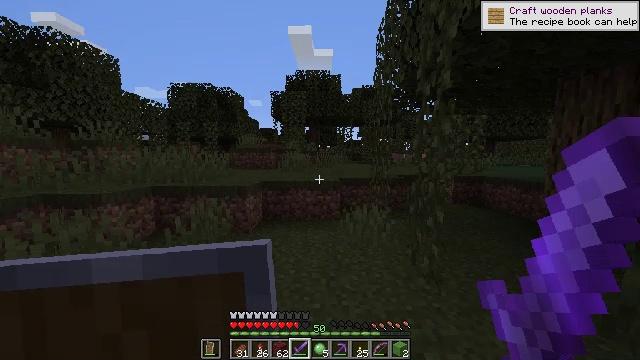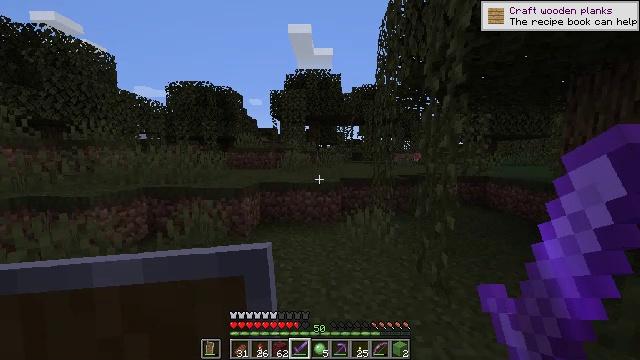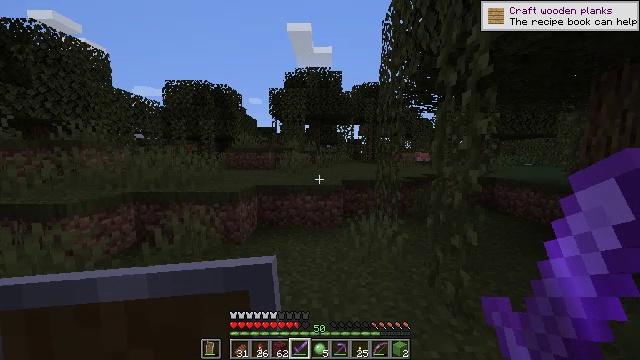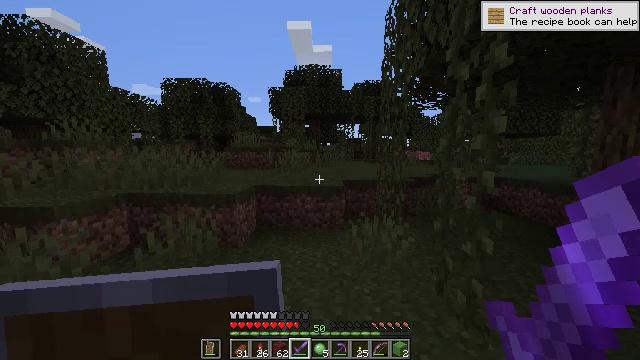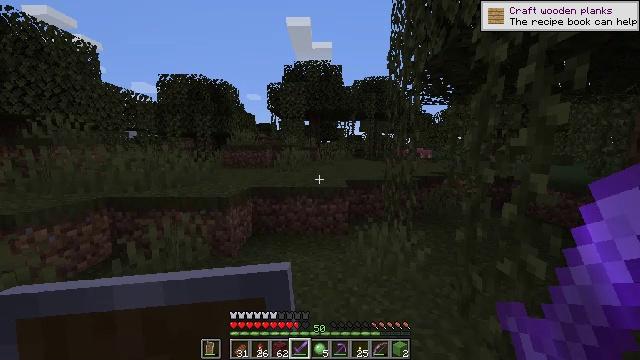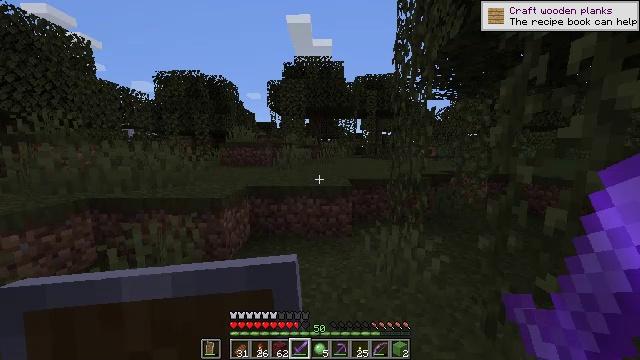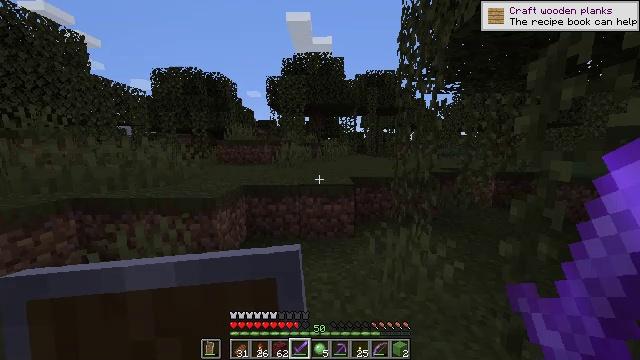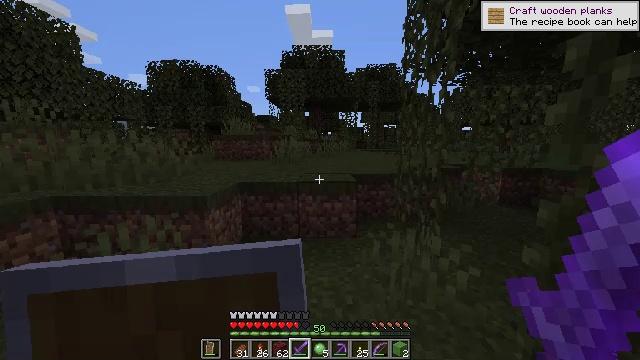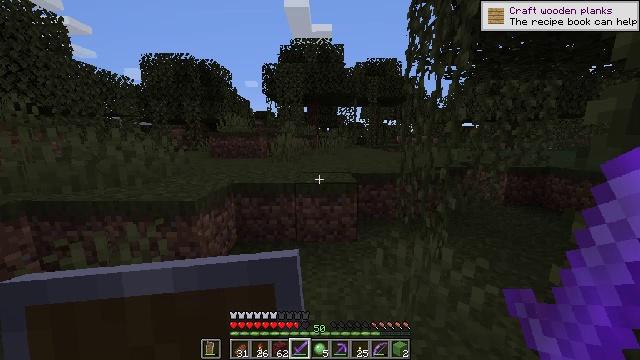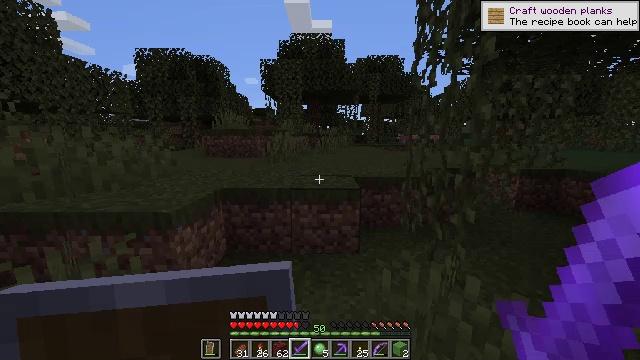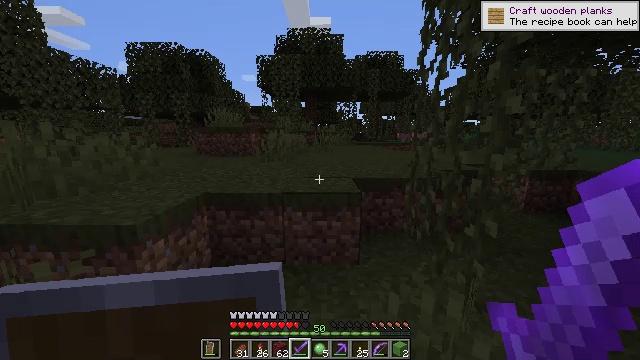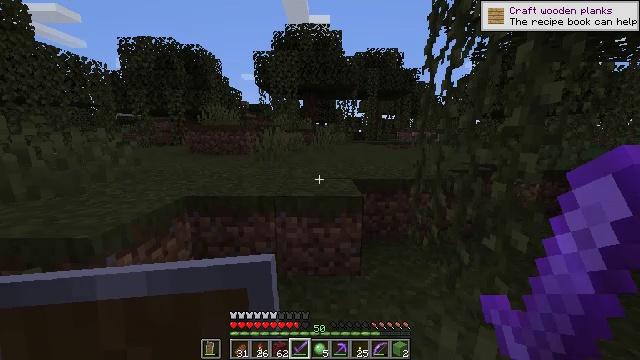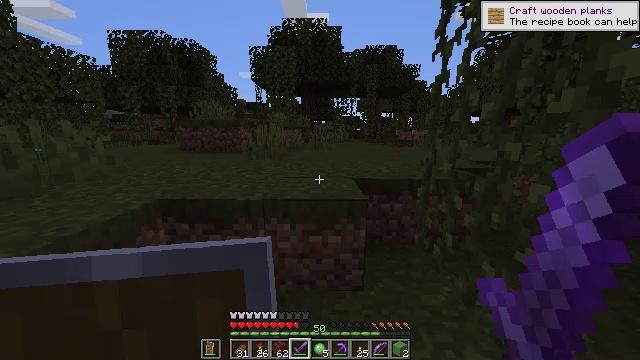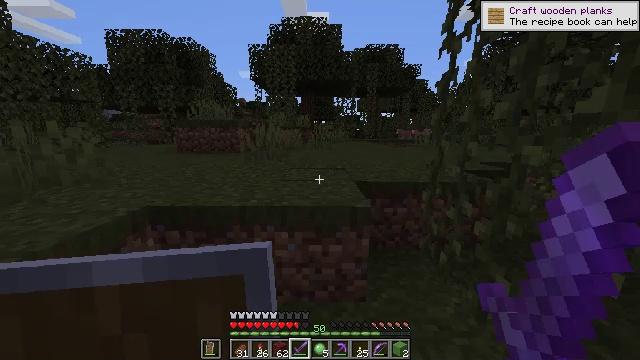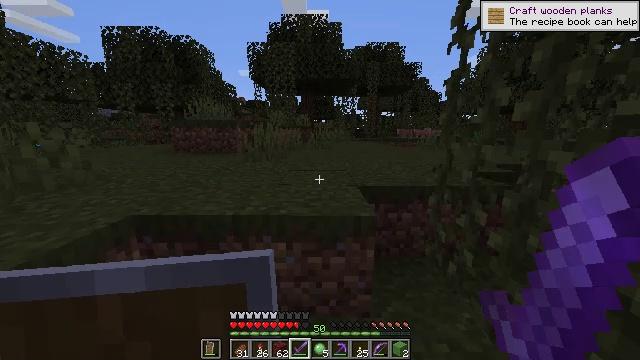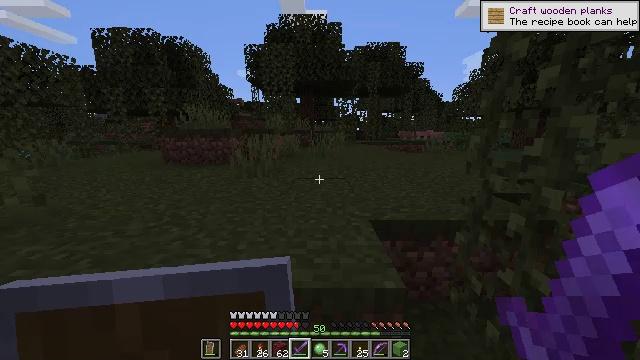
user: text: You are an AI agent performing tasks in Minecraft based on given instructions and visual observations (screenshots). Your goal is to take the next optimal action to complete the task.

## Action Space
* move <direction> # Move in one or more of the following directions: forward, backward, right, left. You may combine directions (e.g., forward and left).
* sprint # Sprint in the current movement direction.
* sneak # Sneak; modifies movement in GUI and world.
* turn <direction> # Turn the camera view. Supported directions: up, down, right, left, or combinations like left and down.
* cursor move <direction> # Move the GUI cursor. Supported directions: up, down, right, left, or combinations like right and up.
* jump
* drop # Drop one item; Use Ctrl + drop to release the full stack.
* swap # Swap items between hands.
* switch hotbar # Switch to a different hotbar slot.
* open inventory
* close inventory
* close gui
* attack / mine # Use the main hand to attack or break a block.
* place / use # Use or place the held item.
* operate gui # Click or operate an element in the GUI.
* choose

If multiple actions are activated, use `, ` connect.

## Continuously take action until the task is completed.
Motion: motion action
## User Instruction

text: Hunt mobs.
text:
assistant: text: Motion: move forward
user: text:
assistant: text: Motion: move forward
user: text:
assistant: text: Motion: move forward
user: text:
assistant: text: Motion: move forward
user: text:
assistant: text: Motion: move forward
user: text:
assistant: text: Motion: move forward
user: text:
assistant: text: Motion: move forward, turn down
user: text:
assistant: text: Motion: move forward
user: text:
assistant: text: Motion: move forward
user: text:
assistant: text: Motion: move forward
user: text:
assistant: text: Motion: move forward
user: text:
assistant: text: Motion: move forward
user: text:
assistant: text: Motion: move forward
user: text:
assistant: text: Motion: move forward
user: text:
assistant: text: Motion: move forward, jump
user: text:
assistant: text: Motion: move forward, jump
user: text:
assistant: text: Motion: move forward, turn right, jump
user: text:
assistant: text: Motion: move forward, turn right
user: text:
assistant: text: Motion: move forward, turn right
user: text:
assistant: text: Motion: move forward, turn right
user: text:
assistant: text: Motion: move forward, turn right
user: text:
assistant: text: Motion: move forward
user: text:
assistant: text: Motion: move forward
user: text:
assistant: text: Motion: move forward
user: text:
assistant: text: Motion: move forward, jump
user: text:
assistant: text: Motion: move forward, jump
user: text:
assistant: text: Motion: move forward, jump
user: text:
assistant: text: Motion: move forward, jump
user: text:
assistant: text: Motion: move forward, jump
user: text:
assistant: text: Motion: move forward, jump